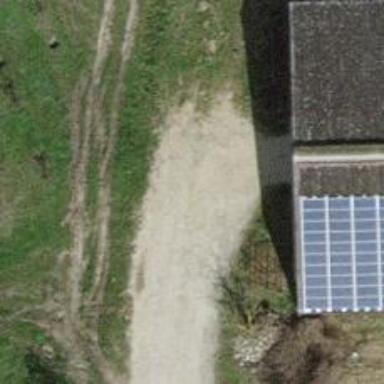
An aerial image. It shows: Unpaved driveway serving as service road.